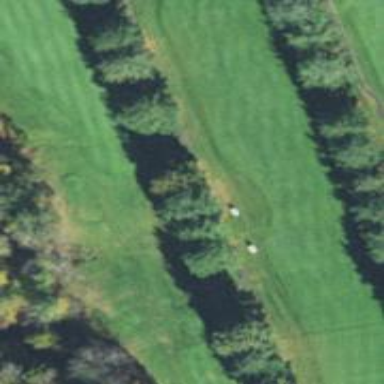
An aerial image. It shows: Path for both road and golf.